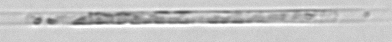
Label: Rhizosolenia